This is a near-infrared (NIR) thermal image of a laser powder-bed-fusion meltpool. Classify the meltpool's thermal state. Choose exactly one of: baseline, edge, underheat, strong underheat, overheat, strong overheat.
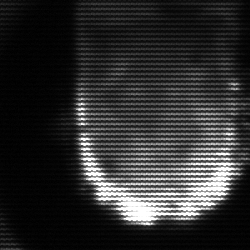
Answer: baseline